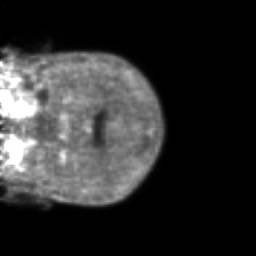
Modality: PET
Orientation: coronal
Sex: female
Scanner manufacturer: ge